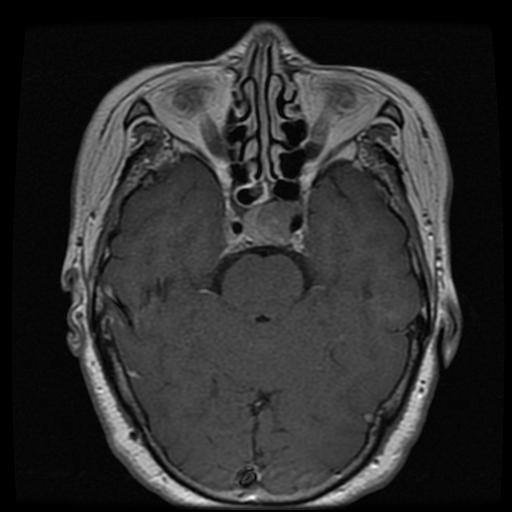
Label: pituitary